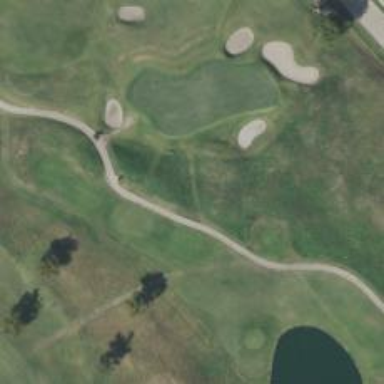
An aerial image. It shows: Path for both roads and golfers.